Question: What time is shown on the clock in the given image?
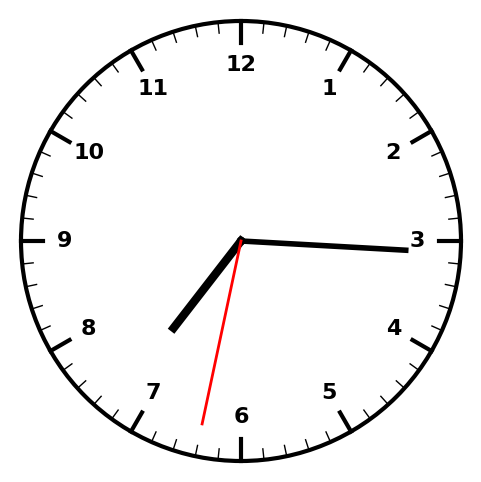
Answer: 07:15:32